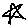
Label: star